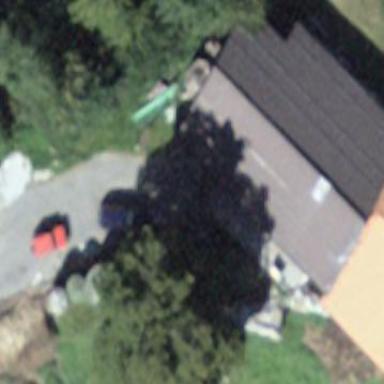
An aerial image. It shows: Farm building.